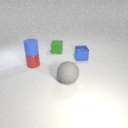
small blue metal cube behind small red metal cylinder